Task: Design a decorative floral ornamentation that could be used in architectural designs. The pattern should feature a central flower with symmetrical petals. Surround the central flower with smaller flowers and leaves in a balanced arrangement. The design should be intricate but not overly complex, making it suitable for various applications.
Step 1297:
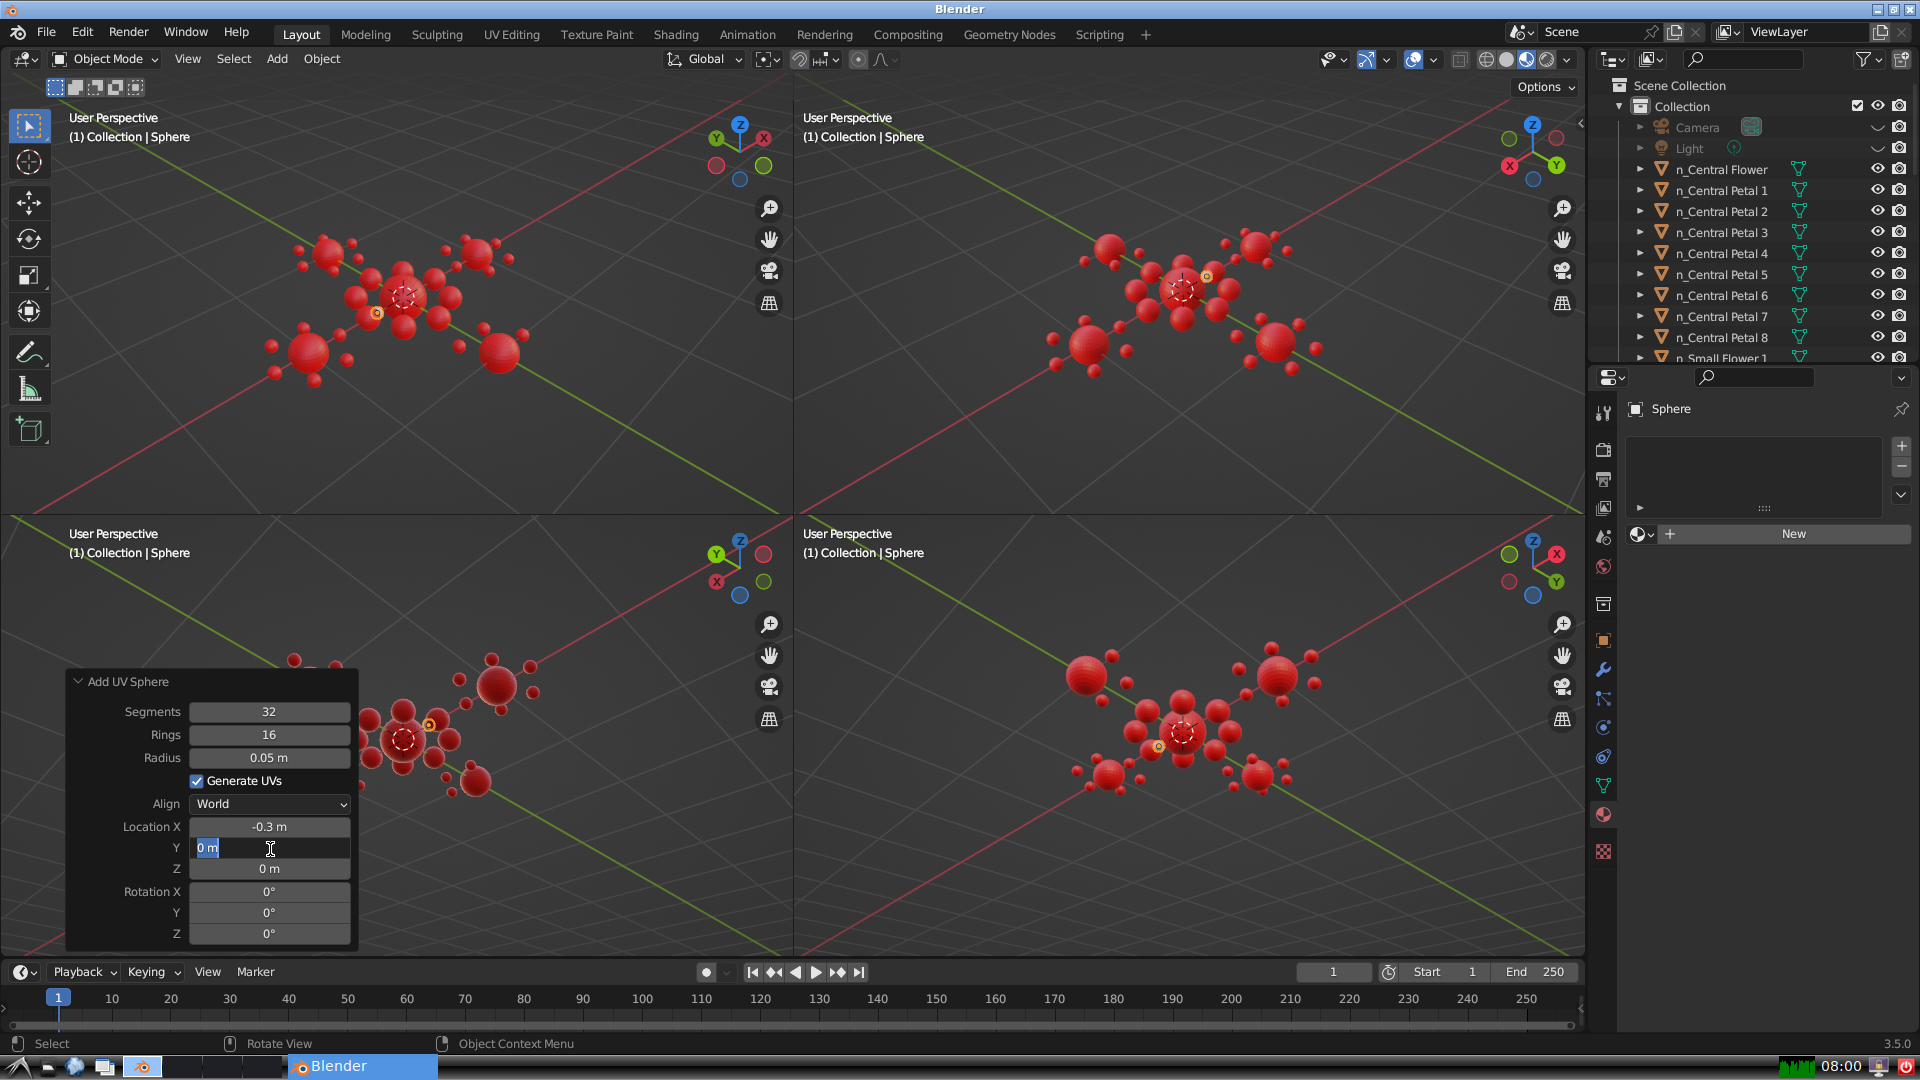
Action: input_text: -1.0